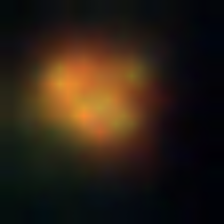
Taxon: NanoPlankton
Group: Other